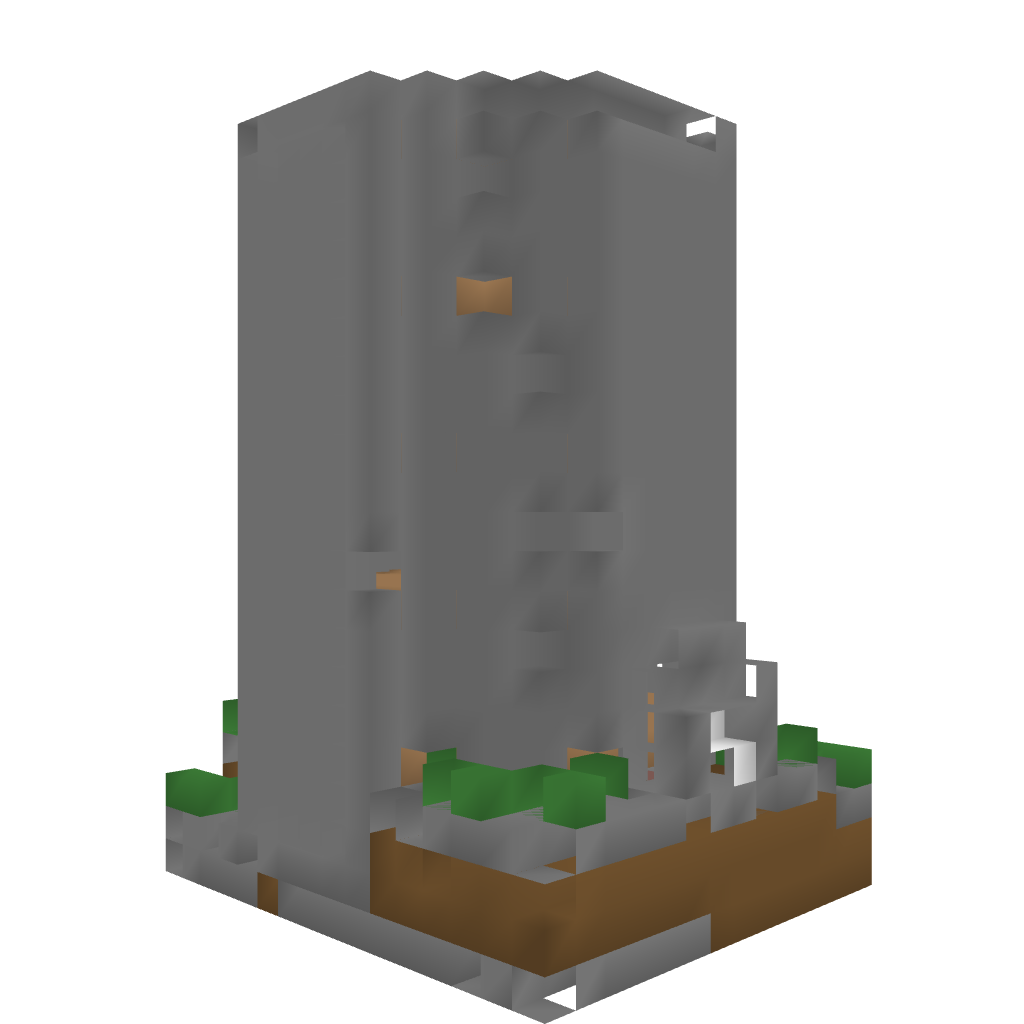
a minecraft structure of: The Tower bad low quality